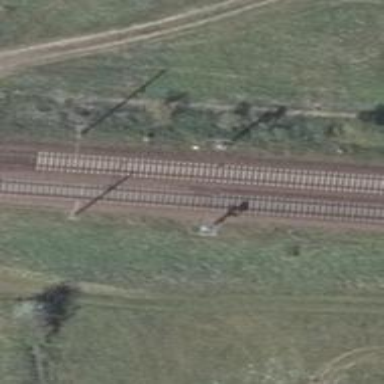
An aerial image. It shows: Railway signal.